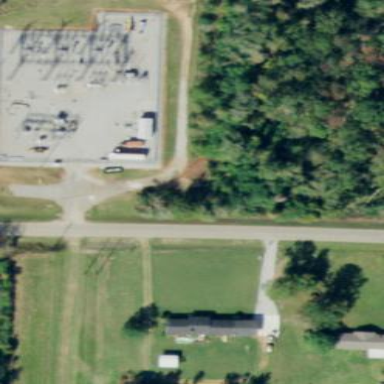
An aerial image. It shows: Distribution substation surrounded by fence.